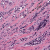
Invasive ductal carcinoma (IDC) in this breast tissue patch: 1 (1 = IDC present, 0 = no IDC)